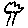
Label: tree